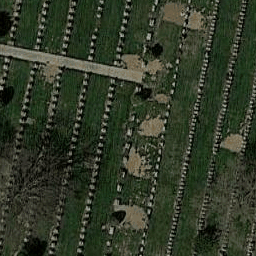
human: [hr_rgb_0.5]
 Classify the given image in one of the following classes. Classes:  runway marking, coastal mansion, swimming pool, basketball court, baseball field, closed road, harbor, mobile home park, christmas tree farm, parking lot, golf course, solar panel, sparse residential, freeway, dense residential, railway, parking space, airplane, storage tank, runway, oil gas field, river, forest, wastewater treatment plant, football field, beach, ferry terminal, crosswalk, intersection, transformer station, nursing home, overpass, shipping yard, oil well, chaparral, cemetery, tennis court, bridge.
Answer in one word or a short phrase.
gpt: cemetery